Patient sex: M
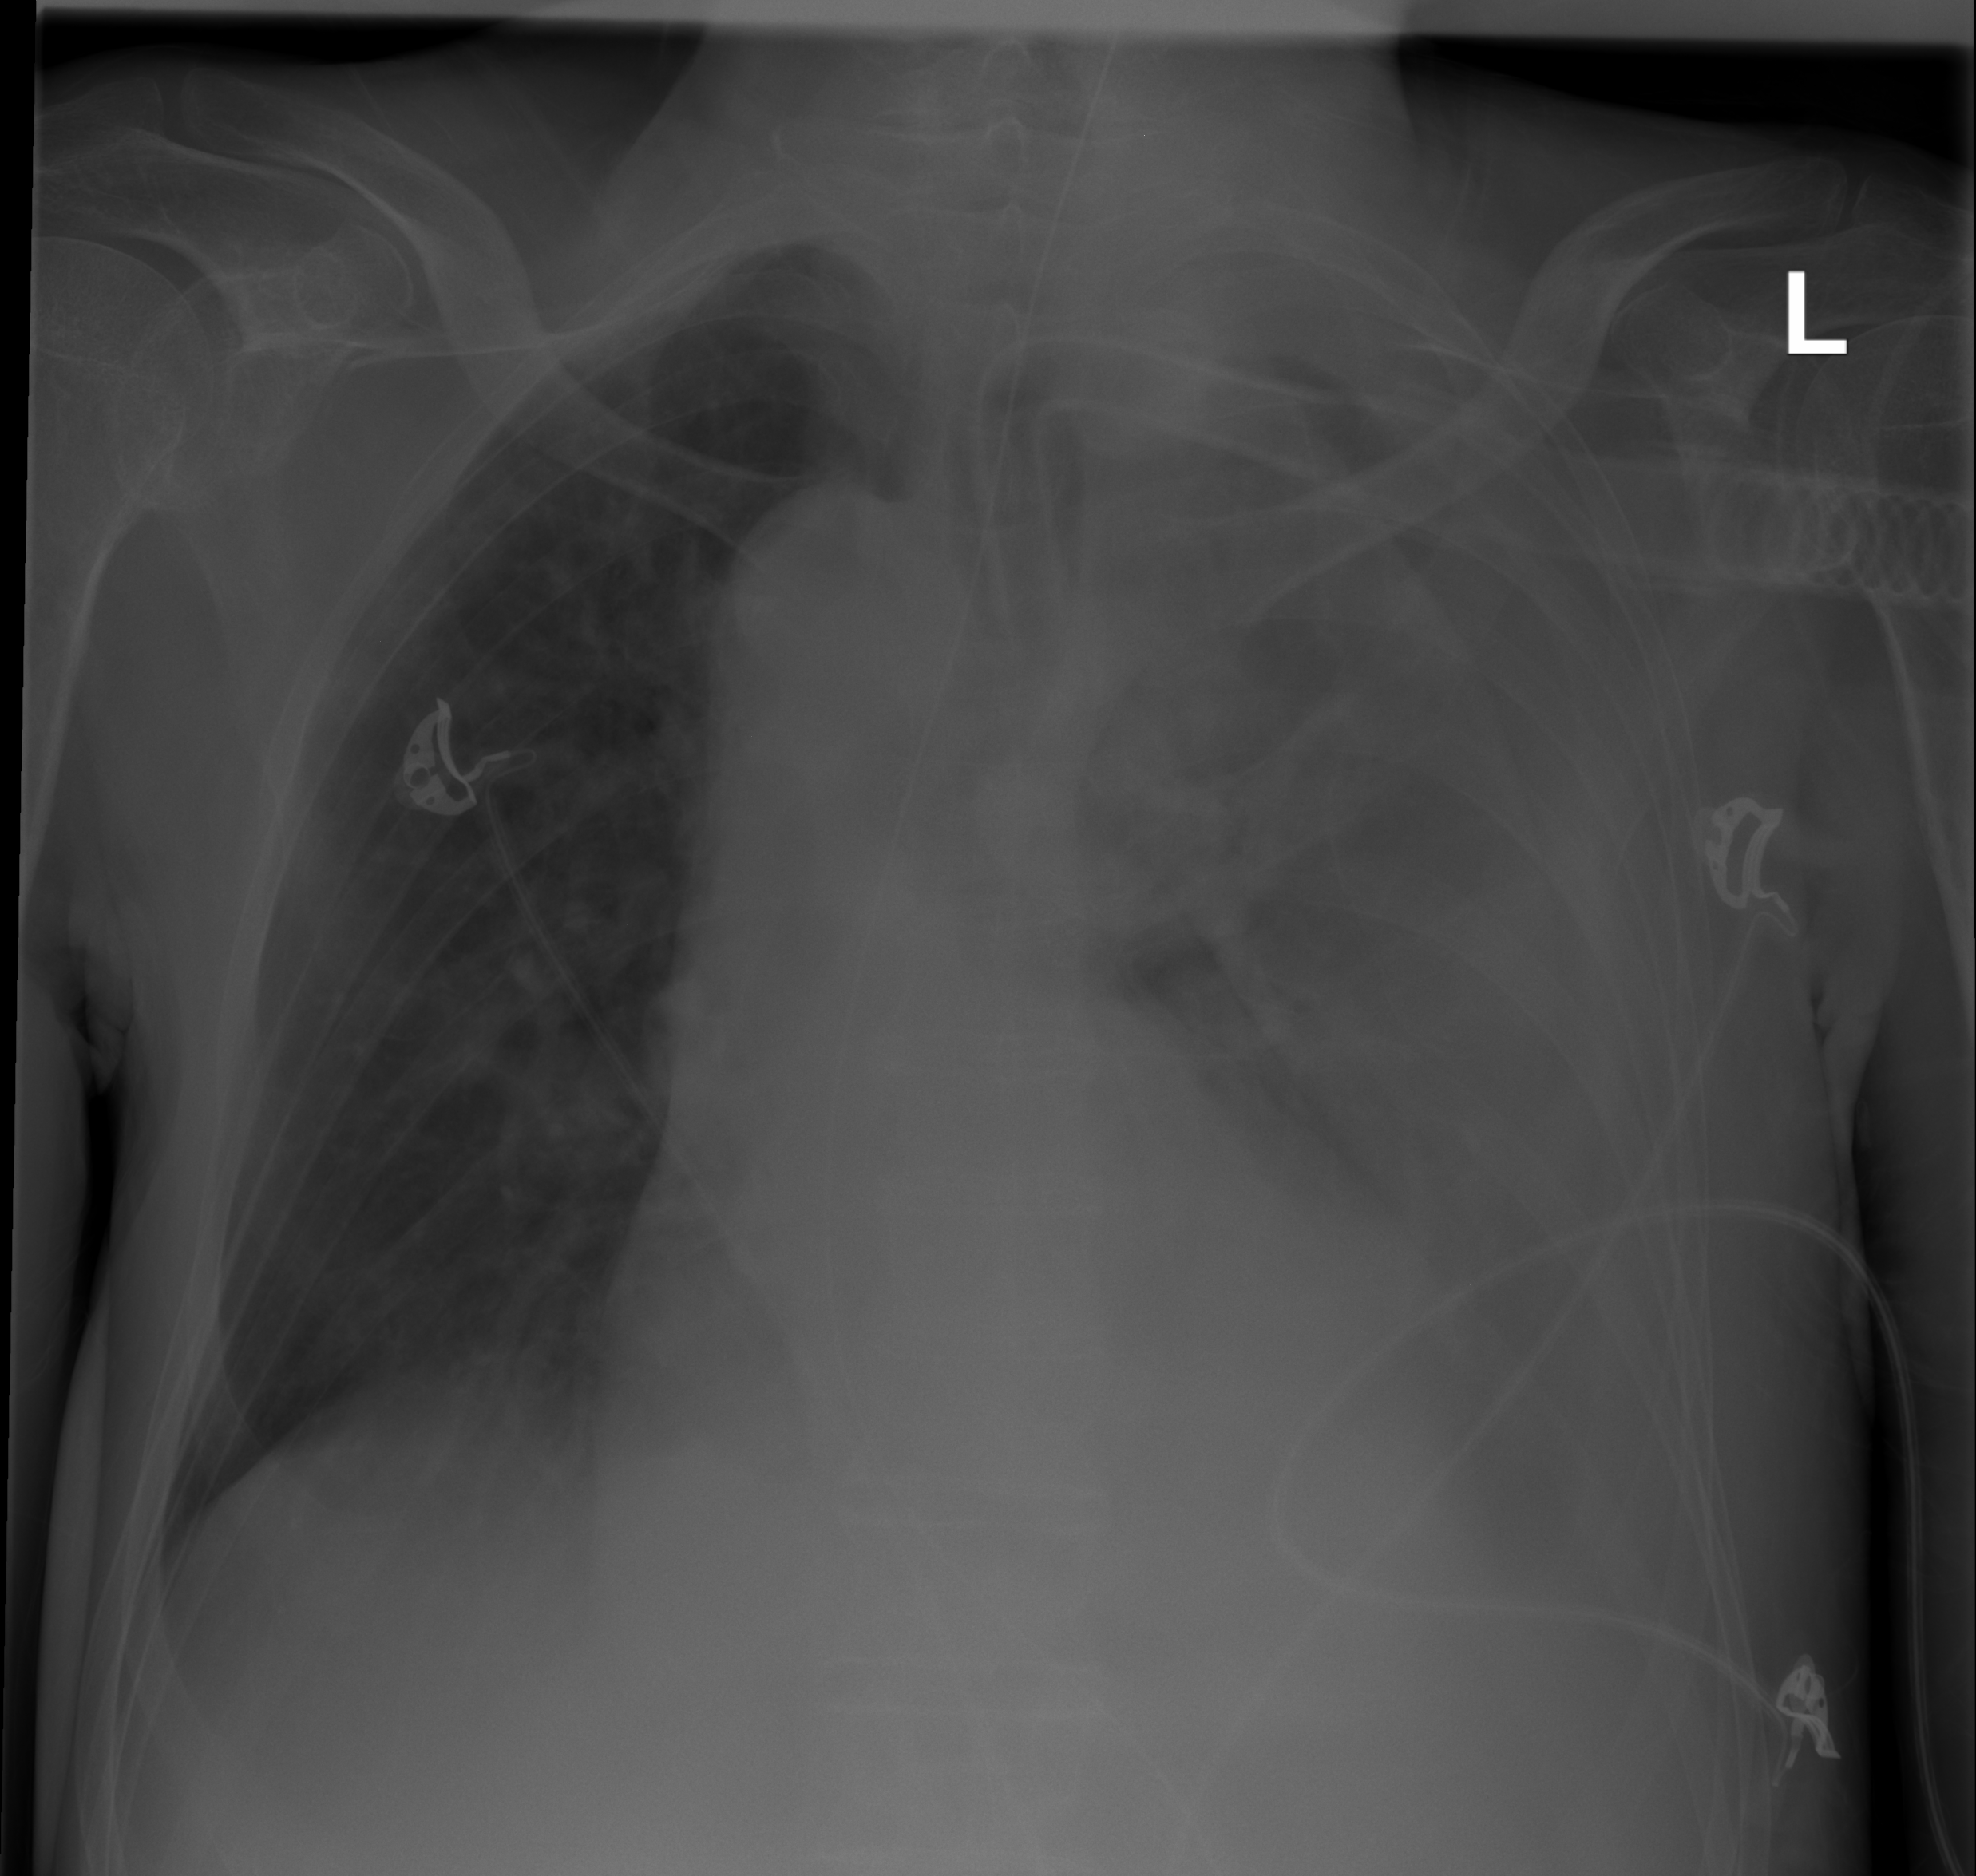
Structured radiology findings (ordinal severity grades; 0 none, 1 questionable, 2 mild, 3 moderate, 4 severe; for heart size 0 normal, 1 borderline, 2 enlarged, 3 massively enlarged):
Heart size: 1
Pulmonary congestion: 0
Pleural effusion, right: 0
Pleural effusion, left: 3
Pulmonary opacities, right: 0
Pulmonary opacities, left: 2
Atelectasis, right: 0
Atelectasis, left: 0